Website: lowes
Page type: delivery-shipping
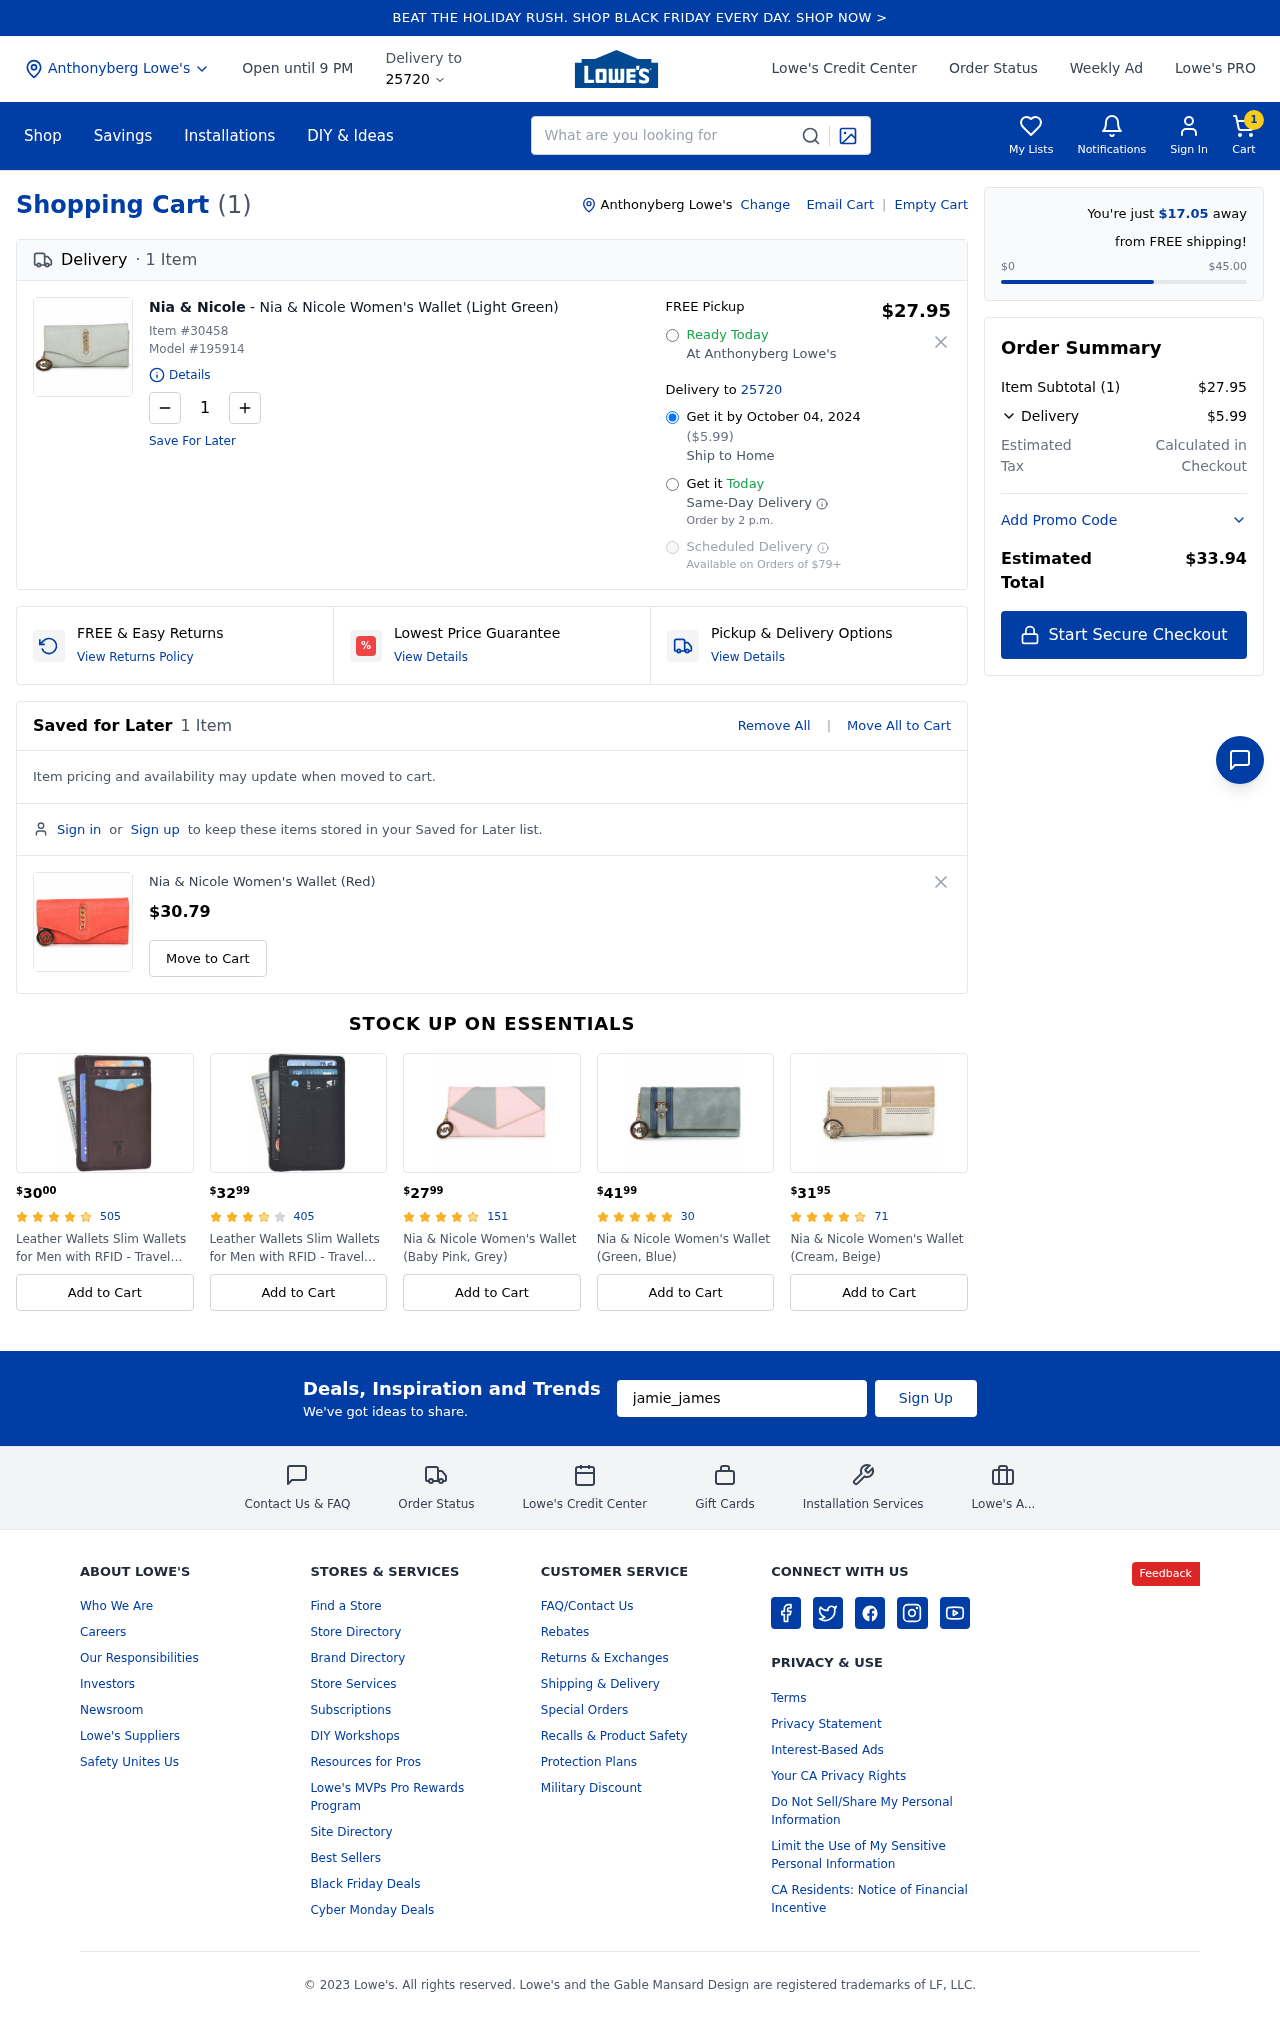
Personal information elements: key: PII_CITY
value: Anthonyberg
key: PII_EMAIL
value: jamie_james@yahoo.com
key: PII_POSTCODE
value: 25720
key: PII_CITY2
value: Anthonyberg
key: PII_CITY3
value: Anthonyberg
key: PII_POSTCODE_FULL
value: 25720
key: PII_POSTCODE_NUMERIC
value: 25720
Product elements: key: PRODUCT1_BRAND
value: Nia & Nicole
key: PRODUCT1_NAME
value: Nia & Nicole Women's Wallet (Light Green)
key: PRODUCT1_PRICE
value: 27.95
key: PRODUCT1_QUANTITY
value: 1
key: PRODUCT2_NAME
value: Nia & Nicole Women's Wallet (Red)
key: PRODUCT2_PRICE
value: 30.79
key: PRODUCT1_ITEM_NUMBER
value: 30458
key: PRODUCT1_MODEL_NUMBER
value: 195914
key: PRODUCT3_PRICE
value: $3000
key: PRODUCT3_NUM_RATINGS
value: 505
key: PRODUCT3_NAME
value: Leather Wallets Slim Wallets for Men with RFID - Travel Wallet Wallets for Men RFID Blocking Front P
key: PRODUCT4_PRICE
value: $3299
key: PRODUCT4_NUM_RATINGS
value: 405
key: PRODUCT4_NAME
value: Leather Wallets Slim Wallets for Men with RFID - Travel Wallet Wallets for Men RFID Blocking Front P
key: PRODUCT5_PRICE
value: $2799
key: PRODUCT5_NUM_RATINGS
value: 151
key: PRODUCT5_NAME
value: Nia & Nicole Women's Wallet (Baby Pink, Grey)
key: PRODUCT6_PRICE
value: $4199
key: PRODUCT6_NUM_RATINGS
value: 30
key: PRODUCT6_NAME
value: Nia & Nicole Women's Wallet (Green, Blue)
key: PRODUCT7_PRICE
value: $3195
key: PRODUCT7_NUM_RATINGS
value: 71
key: PRODUCT7_NAME
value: Nia & Nicole Women's Wallet (Cream, Beige)
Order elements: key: ORDER_NUM_ITEMS
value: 1
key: ORDER_DELIVERY_DATE
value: October 04, 2024
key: ORDER_SHIPPING_COST
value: $5.99
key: AWAY_FROM_FREE_SHIPPING
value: $17.05
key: ORDER_SUBTOTAL
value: $27.95
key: ORDER_TOTAL
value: $33.94
Search elements: key: HEADER_SEARCH
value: What are you looking for